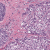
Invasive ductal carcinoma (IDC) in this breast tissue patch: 0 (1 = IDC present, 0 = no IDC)